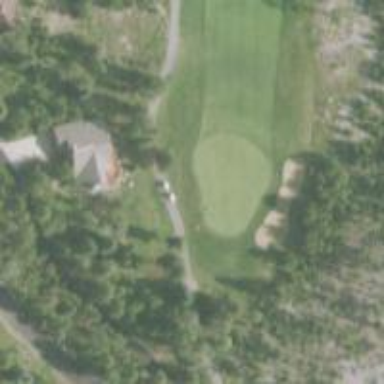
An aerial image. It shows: View of golf hole.